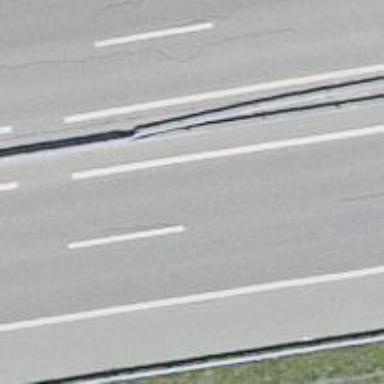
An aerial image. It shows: Motorway.